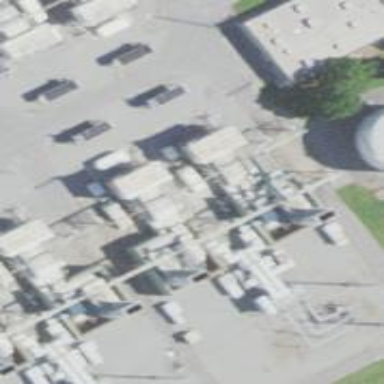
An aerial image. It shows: Gas turbine power generator.